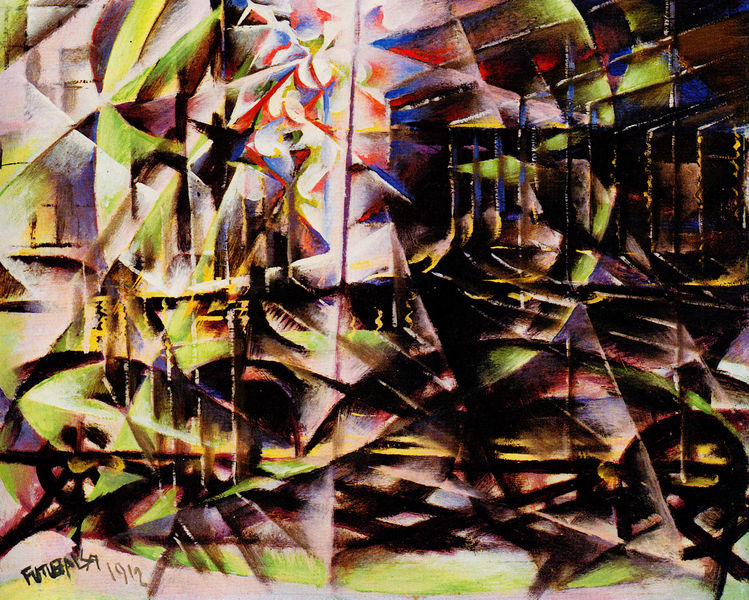
Titel: Velocità d'automobile
Künstler: Giacomo Balla
Standort: New York (New York)
Institution: The Museum of Modern Art
Schlagwörter: blau, dunkel, schatten, weiß, gelb, grün, kubismus, bewegung, braun, bunt, hell, licht, schwarz, rot, signatur, häuser, rosa, räder, engel, moderne, datierung, abstrakt, farben, modern, formen, jahreszahl, futurismus, fahrer, lenker, rasanz, lichtleiste, schrill, beschleunigung, dddatum, fußballspiel, rsanz